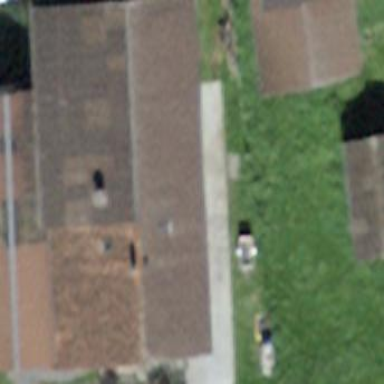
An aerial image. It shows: Farm building.